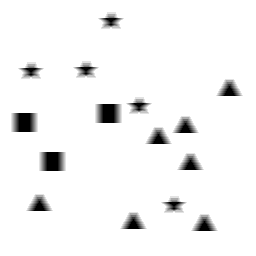
Squares: 3
Triangles: 7
Stars: 5
Total shapes: 15